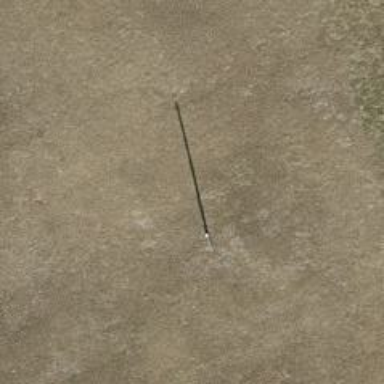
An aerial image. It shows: Utility pole in the area.